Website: ulta-beauty
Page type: customer-info-address
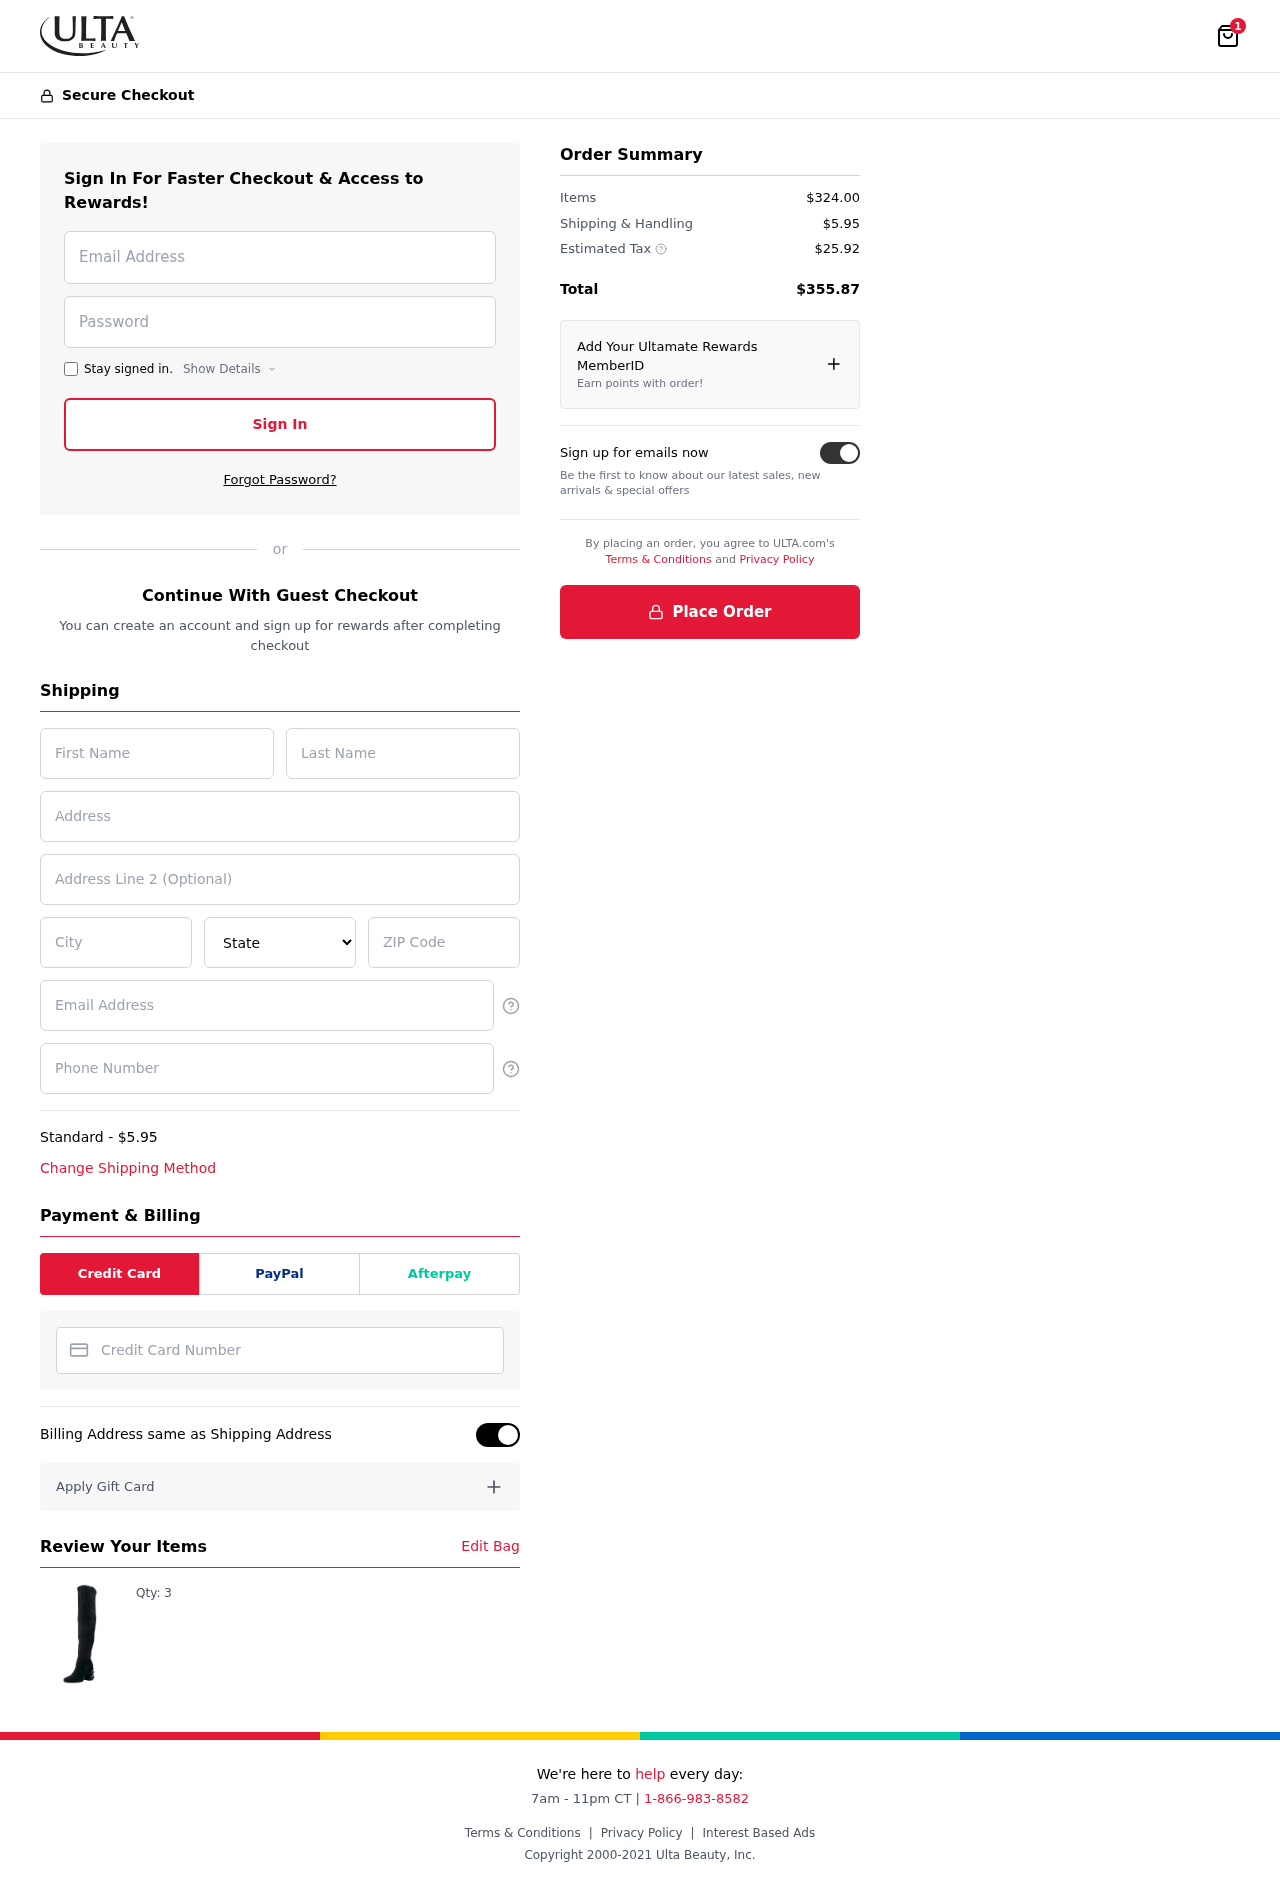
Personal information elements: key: PII_CARD_NUMBER
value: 3781 5344 8009 812
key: PII_CITY
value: New Dawnland
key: PII_EMAIL
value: tyronemorton@gmail.com
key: PII_FIRSTNAME
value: Tyrone
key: PII_LASTNAME
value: Morton
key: PII_PHONE
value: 9023008474
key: PII_POSTCODE
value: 89012
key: PII_STATE
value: Oklahoma
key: PII_STREET
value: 8059 Lin Valley Suite 035
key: PII_STREET2
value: Apt. 028
Product elements: key: PRODUCT1_QUANTITY
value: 3
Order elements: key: ORDER_NUM_ITEMS
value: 1
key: ORDER_SHIPPING_COST
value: $5.95
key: ORDER_ITEMS_TOTAL
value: $324.00
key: ORDER_SHIPPING_COST2
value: $5.95
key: ORDER_TAX
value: $25.92
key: ORDER_TOTAL
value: $355.87